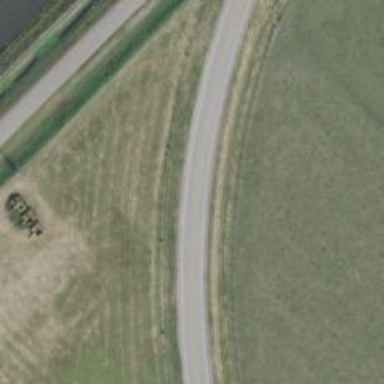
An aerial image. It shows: Tertiary road.